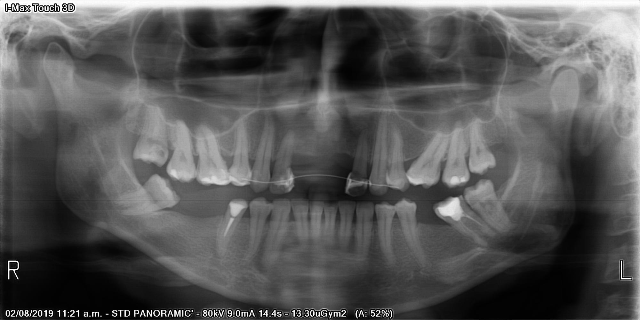
adult